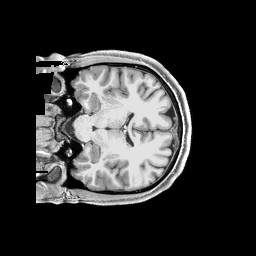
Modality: T1w
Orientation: coronal